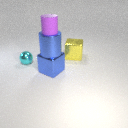
large blue metal cube to the right of small cyan metal sphere